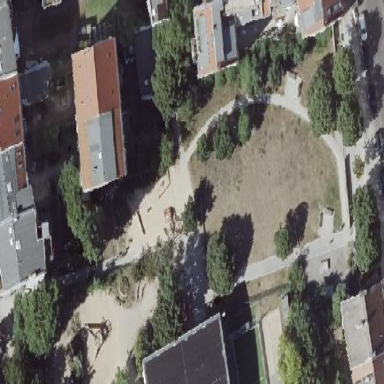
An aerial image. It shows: Park.